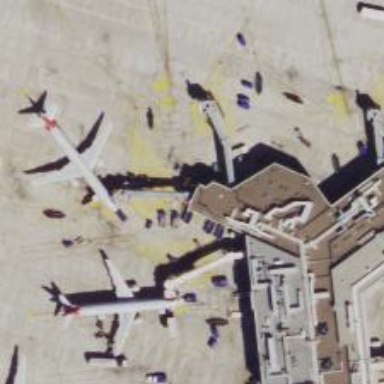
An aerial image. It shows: Airport gate.